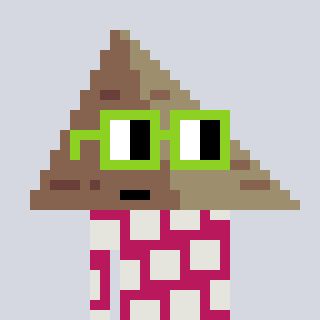
a pixel art character with square light green glasses, a pyramid-shaped head and a darkpink-colored body on a cool background